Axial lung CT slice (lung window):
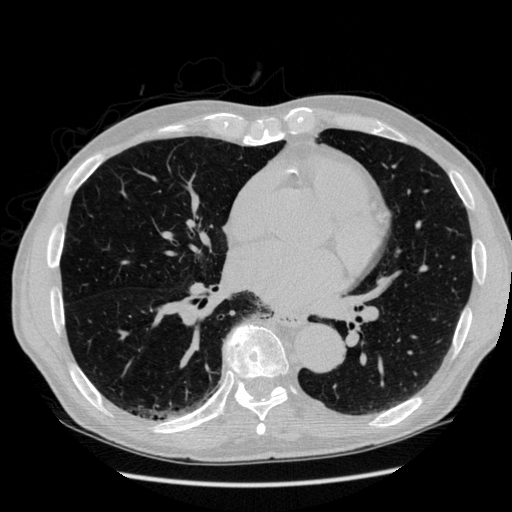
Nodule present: no